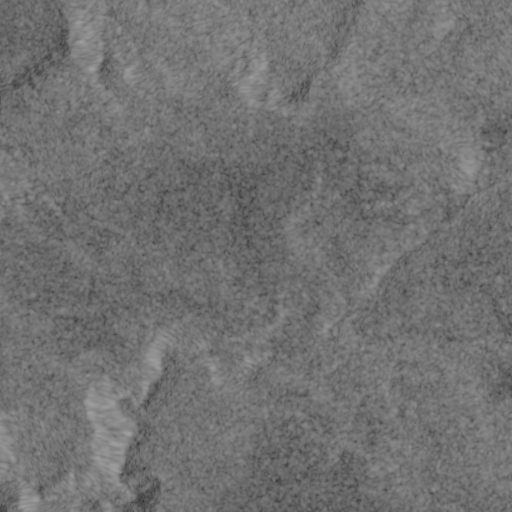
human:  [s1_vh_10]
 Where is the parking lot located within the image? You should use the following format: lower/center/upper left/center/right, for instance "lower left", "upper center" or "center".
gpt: The parking lot is located in the upper left of the image.
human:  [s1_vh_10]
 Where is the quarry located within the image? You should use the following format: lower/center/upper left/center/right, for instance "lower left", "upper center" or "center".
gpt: The quarry is located in the upper left of the image.
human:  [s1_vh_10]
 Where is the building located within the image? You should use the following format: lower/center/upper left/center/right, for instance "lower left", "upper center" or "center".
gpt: The building is located in the upper right of the image.
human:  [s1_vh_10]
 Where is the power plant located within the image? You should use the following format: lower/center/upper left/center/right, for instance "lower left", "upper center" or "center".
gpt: There is no power plant in the image.

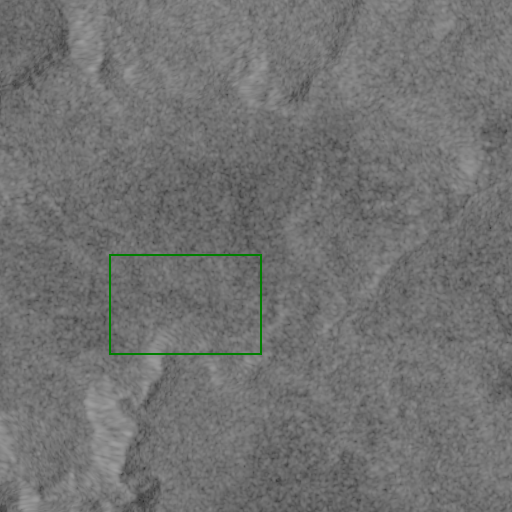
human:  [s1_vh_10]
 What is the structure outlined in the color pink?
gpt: There is no pink outline.
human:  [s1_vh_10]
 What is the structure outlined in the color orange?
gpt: There is no structure outlined in orange.